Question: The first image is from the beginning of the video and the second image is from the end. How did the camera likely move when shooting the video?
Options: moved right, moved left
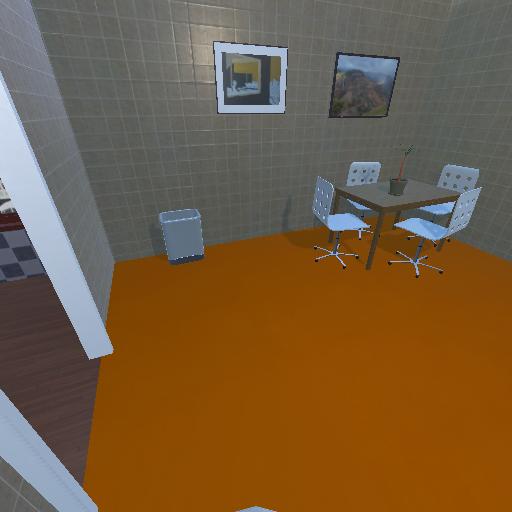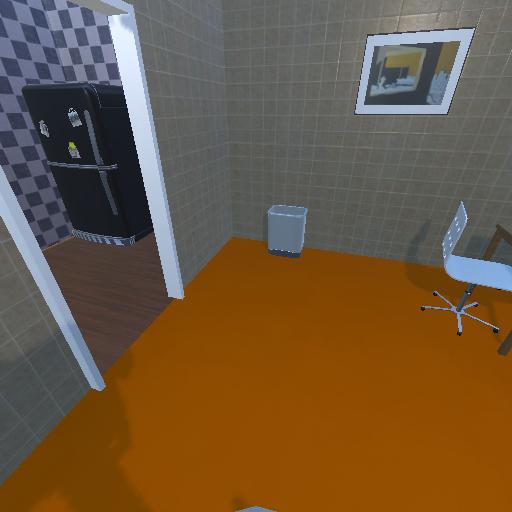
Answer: moved right